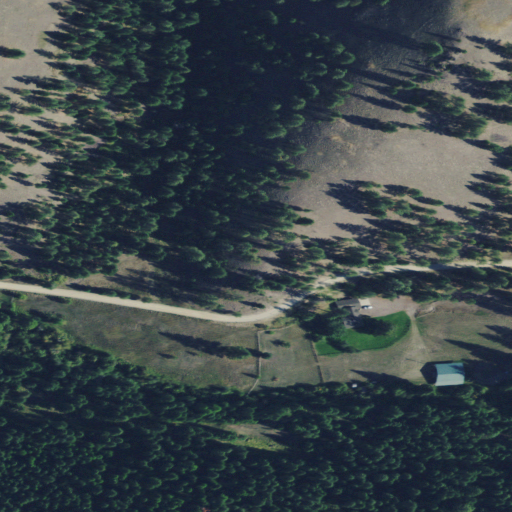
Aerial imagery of valley in Montana named Hagerty Gulch containing evergreen forest, shrub, open development, low intensity development, and grassland